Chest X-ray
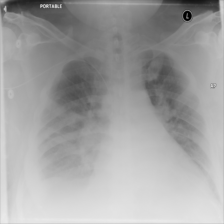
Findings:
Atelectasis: negative
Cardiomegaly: negative
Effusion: negative
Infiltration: positive
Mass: negative
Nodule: negative
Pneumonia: negative
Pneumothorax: negative
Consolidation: negative
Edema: negative
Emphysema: negative
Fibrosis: negative
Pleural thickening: negative
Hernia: negative